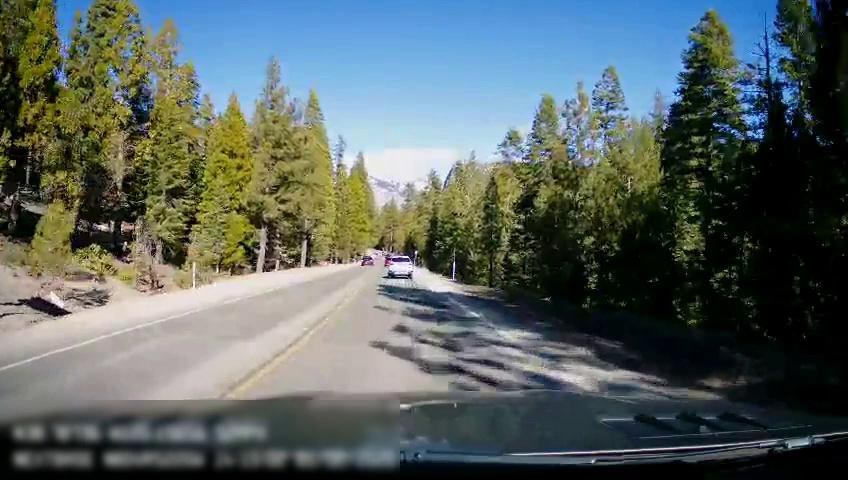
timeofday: Day
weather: Sunny
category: Drivable Space
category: Vehicles | Car
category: Vehicles | SUV
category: Vehicles | SUV
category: Lanes | Opposite Lane
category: Lanes | Current Lane
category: Lanes | Current Lane